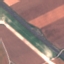
Land use / land cover: Highway